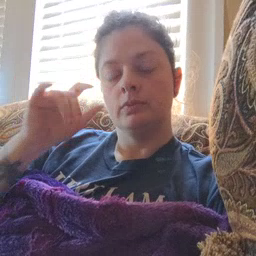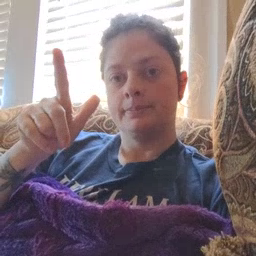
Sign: wake